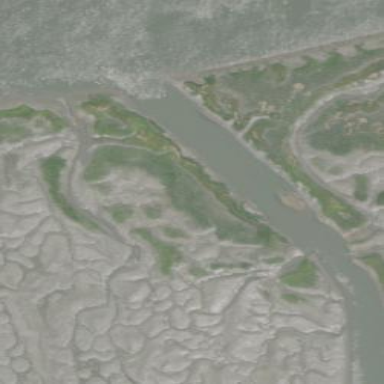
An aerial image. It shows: Tidal marsh wetland area.